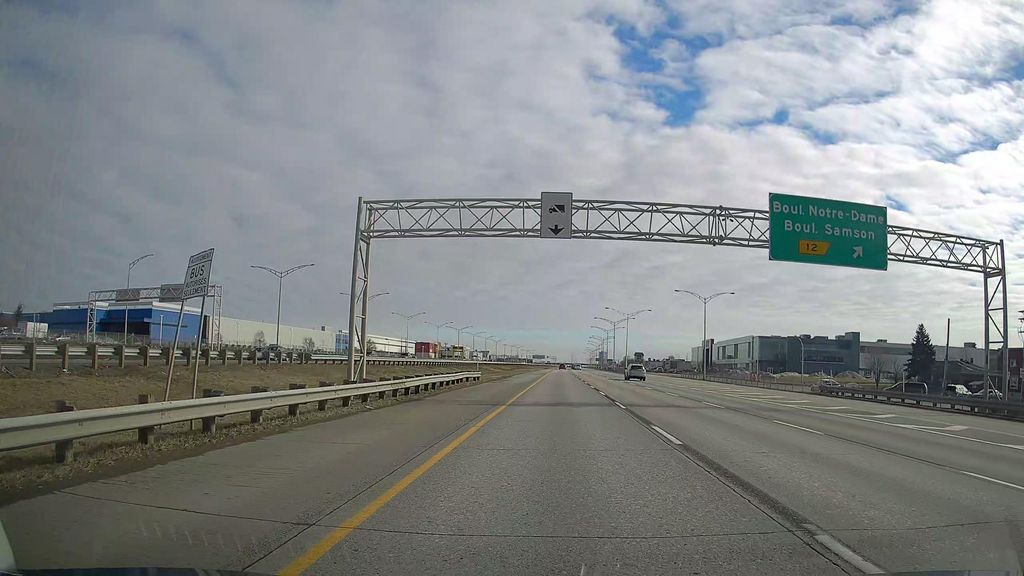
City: montreal